Field crop: maize
Growth stage: 1
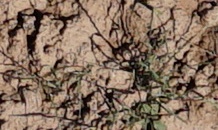
Species: lolium